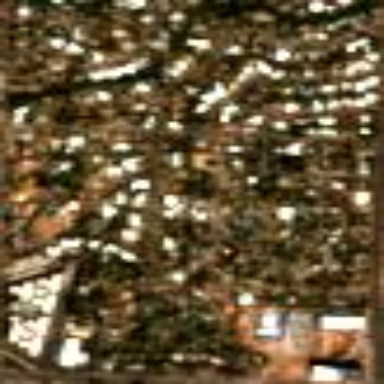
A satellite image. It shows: Residential area.